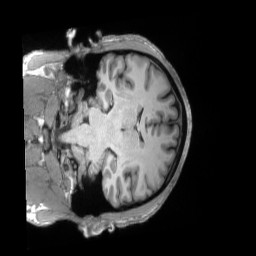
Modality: T1w
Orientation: coronal
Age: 38
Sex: male
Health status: ill
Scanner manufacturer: siemens
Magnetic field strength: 3 T
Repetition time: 2.2 s
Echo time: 0.00157 s